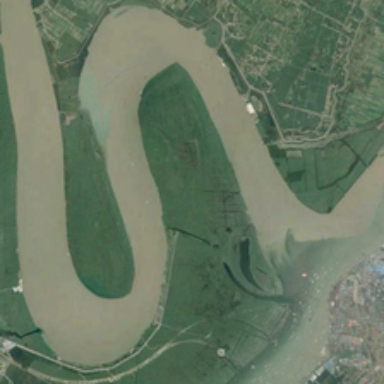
Green plants and urban areas are in two sides of a curved river .